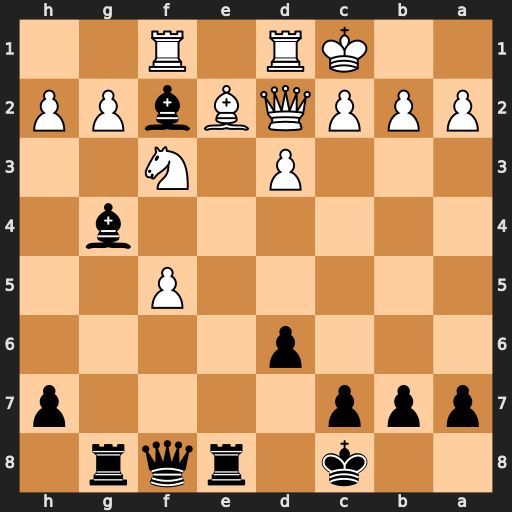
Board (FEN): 2k1rqr1/ppp4p/3p4/5P2/6b1/3P1N2/PPPQBbPP/2KR1R2
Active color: b
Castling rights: -
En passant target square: -
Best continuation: Be3 Qxe3 Rxe3